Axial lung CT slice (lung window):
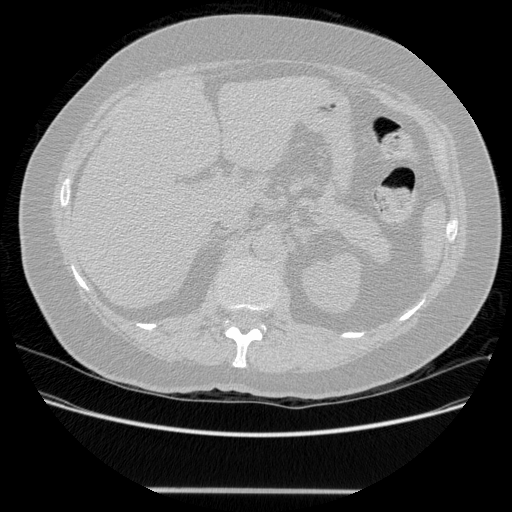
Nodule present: no